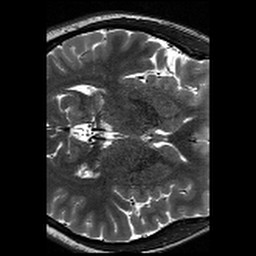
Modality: T2w
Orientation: axial
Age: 21
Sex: female
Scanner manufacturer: siemens
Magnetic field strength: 3 T
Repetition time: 13.15 s
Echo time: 0.082 s